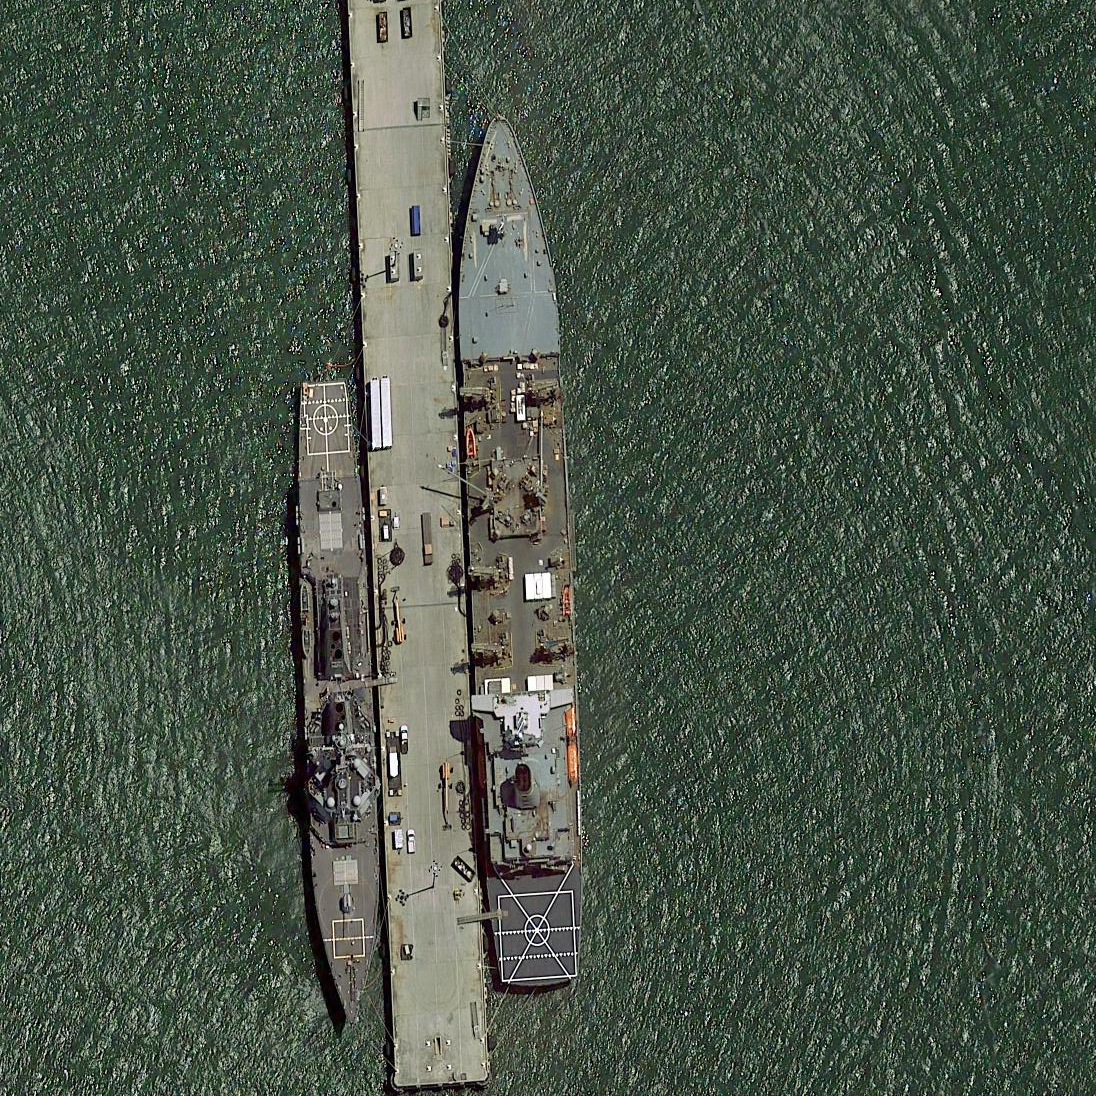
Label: Sacramento-class_support_ship